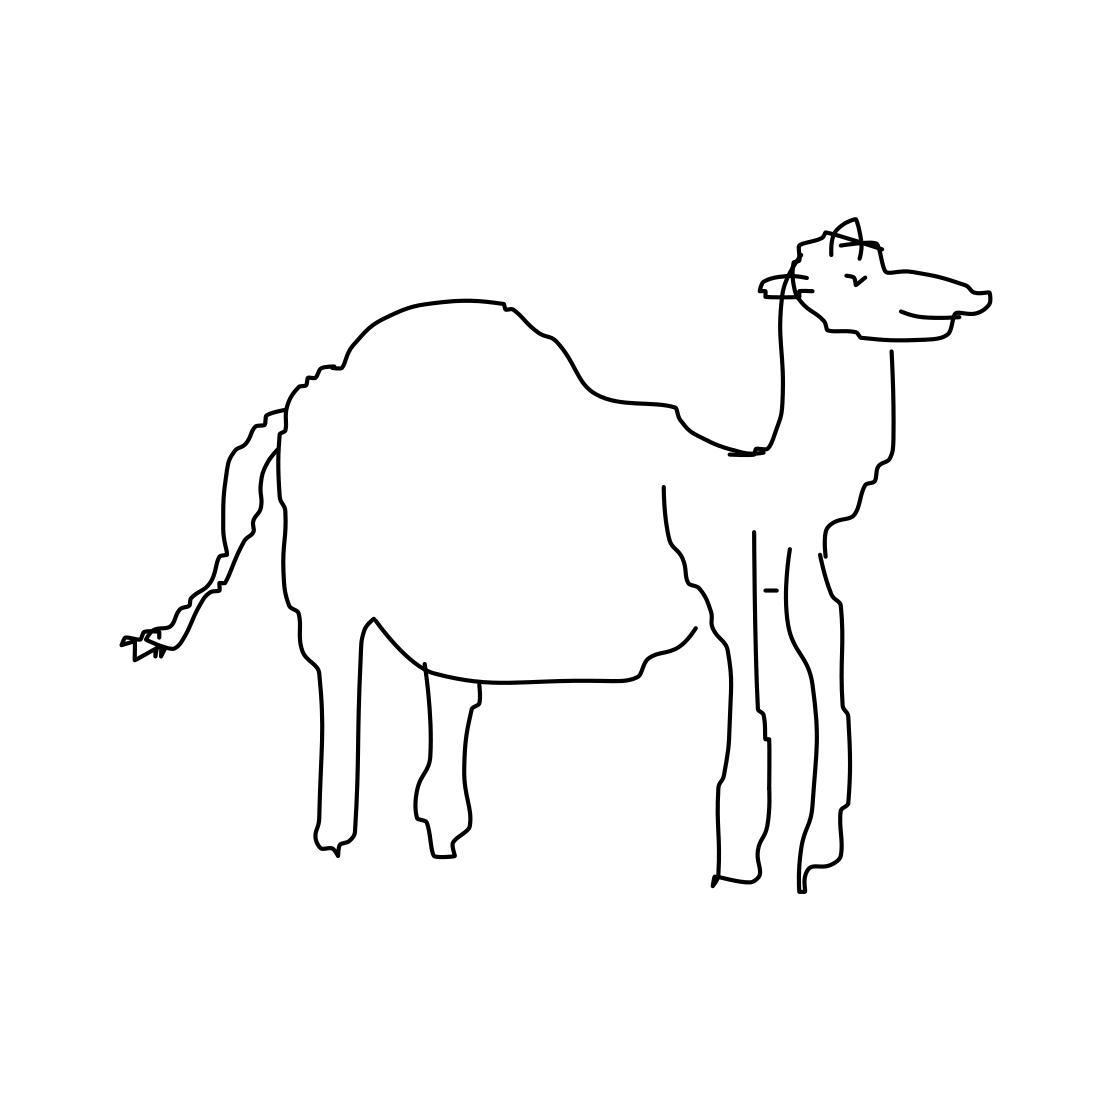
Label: camel